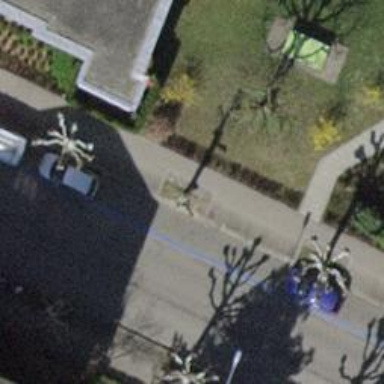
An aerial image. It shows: Tree-lined avenue.